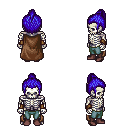
a pixel art fantasy rpg character, male body template, skeleton, brown cape, teal pants, blue short topknot hairstyle, leather bracers, maroon shoes, four views (front, back, left, right), 2x2 character sprite sheet, small pixel art, hard edges, no anti-aliasing